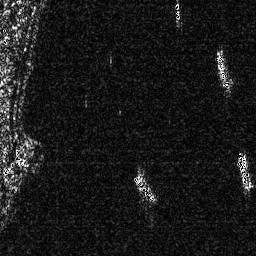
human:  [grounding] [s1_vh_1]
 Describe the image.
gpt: In the satellite image, there is  <ref>1 medium ship </ref> <box>[[50, 67, 61, 78, 0]]</box> located at bottom,  <ref>1 small ship </ref> <box>[[66, 0, 70, 8, 0]]</box> located at top,  <ref>1 medium ship </ref> <box>[[82, 18, 91, 34, 0]]</box> located at top right,  <ref>1 medium ship </ref> <box>[[91, 58, 98, 75, 0]]</box> located at right.